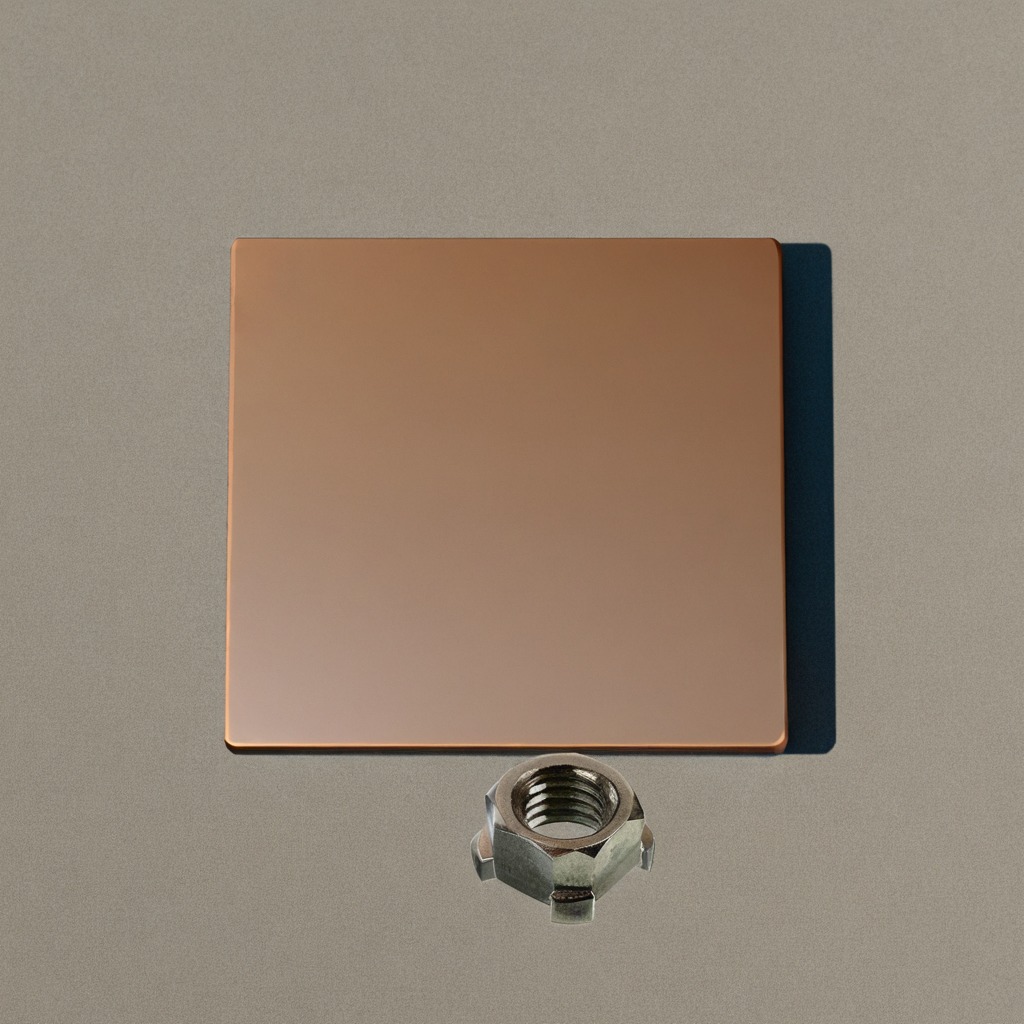
A metal nut lies on the table.